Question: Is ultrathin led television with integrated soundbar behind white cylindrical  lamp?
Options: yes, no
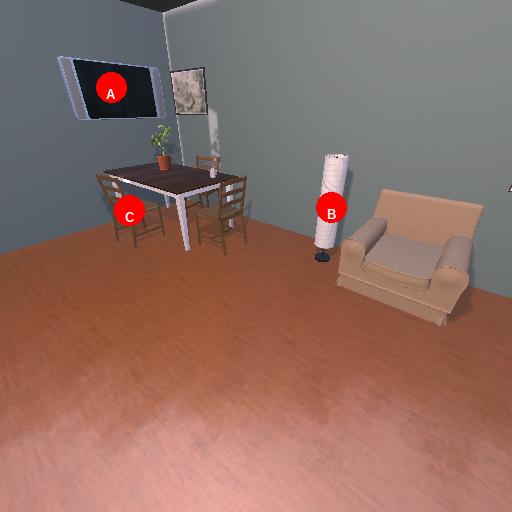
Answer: yes